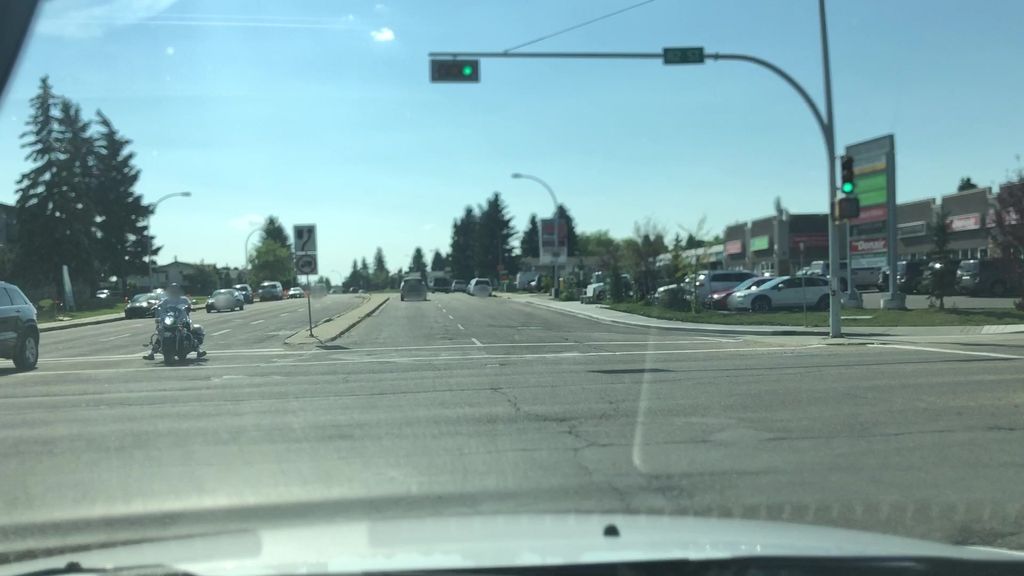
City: edmonton